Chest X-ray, PA view. Patient: 51 years old, sex F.
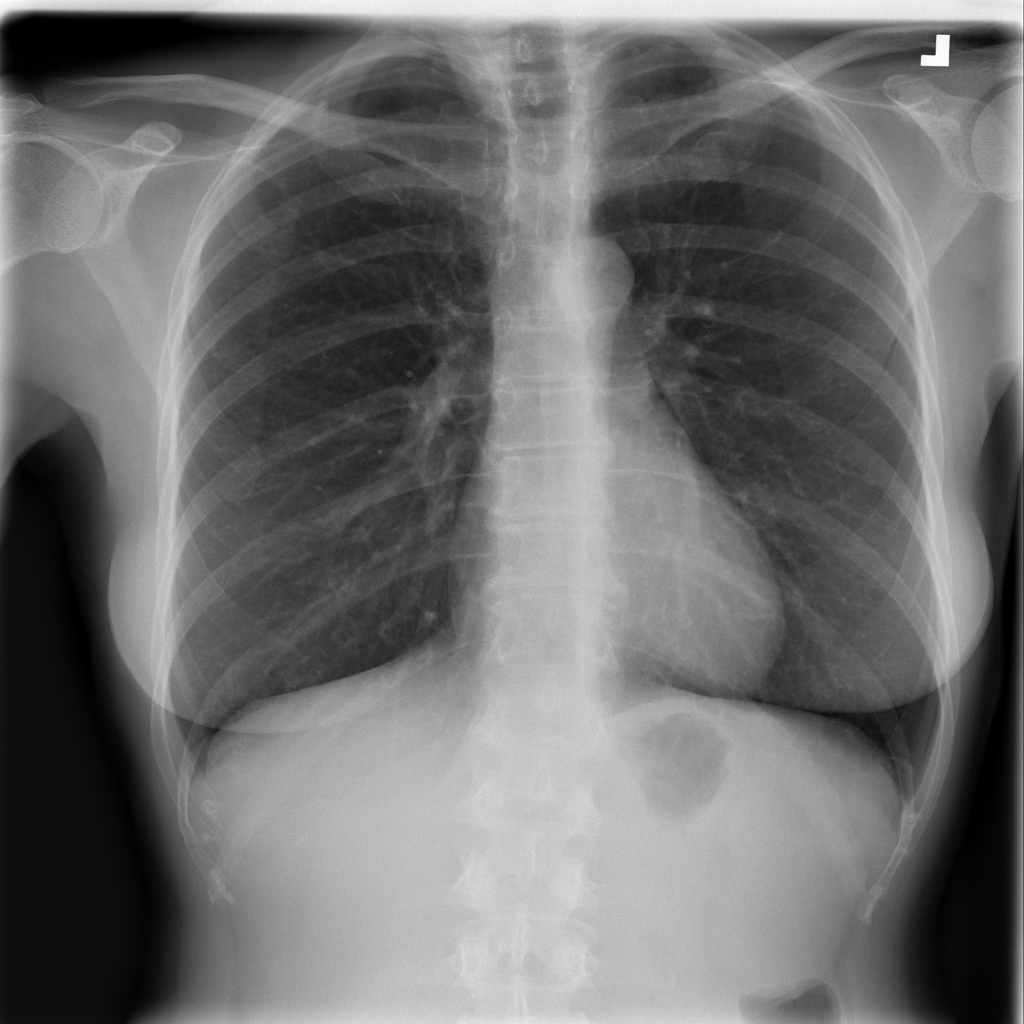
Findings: No Finding